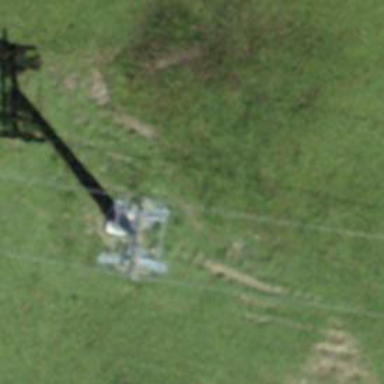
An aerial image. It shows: Pylon for aerialway.